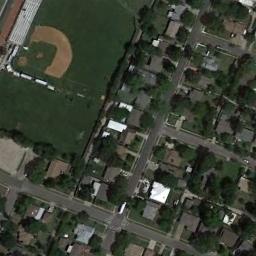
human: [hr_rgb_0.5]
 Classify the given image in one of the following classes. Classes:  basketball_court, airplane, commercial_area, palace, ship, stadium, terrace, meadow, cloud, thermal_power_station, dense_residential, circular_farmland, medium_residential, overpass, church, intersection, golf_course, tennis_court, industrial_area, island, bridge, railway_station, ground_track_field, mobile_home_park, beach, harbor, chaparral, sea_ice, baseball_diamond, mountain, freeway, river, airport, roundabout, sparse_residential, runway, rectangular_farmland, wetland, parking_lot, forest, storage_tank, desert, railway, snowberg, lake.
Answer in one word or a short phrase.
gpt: baseball_diamond